Question: it sounds a bit complicated and I am struggling with a query. Hopefully you can help me out.

What I need is to merge by name or date, the count and time column should be sum (02:05:00) and aht column should be average of both values.
I didnt found a solution, as all comes up with a group by view, but I need to have the data in one row and the second row deleted...
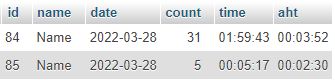
Answer: Selecting the SUM and AVERAGE is not hard, see below fiddle:
'''
SELECT
name,
'date',
sum('count') as 'count',
SEC_TO_TIME(sum(TIME_TO_SEC('time'))) as 'time',
SEC_TO_TIME(avg(TIME_TO_SEC(aht))) as aht
FROM table1
GROUP BY
name,
'date';
'''
<URL>
output:
| name | date | count | time | aht |
| ---- | ---- | ----- | ---- | --- |
| Name | 2022-03-28 | 36 | 02:05:00 | 00:03:11.0000 |
You can add this new row, and after this delete all rows that have a count >=2 when grouped by 'name' and 'date'.